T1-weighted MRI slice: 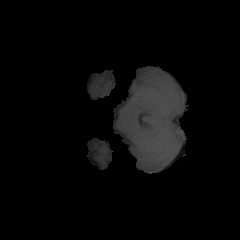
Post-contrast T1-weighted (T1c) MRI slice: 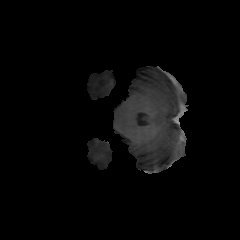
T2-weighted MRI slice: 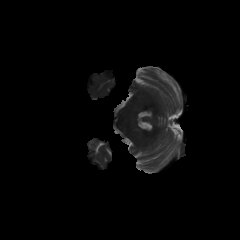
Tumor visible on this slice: no